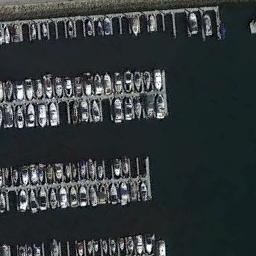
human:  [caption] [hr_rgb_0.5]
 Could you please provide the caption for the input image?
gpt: There are more ships in the middle of the harbor .

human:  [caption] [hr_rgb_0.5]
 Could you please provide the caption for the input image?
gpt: There are many ships in the harbor .

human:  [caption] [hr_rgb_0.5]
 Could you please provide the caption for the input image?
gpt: Many ships are moored neatly on the sea side of the harbor .

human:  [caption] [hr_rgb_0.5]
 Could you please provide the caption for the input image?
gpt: The harbor has lots of neatly docked boats and the color of the waters is dark green .

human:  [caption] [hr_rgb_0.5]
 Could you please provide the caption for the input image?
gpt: There are many ships docked at the harbor .